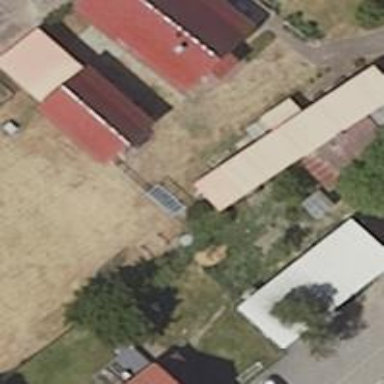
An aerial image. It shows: Shed building.